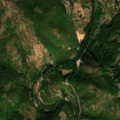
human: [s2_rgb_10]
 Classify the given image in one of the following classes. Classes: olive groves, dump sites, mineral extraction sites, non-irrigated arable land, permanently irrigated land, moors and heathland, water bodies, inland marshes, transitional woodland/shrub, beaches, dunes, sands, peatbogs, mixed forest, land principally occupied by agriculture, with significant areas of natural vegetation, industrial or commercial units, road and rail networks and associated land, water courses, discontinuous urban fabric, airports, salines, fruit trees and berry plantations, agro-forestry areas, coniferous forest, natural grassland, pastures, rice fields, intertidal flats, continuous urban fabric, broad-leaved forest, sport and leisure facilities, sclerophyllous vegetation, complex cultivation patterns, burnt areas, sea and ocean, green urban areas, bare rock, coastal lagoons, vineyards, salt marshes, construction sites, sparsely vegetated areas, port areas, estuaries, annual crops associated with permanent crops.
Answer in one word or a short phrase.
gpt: land principally occupied by agriculture, with significant areas of natural vegetation, broad-leaved forest, transitional woodland/shrub